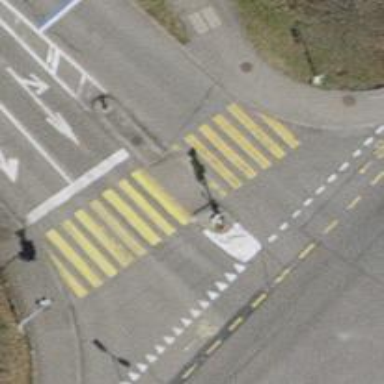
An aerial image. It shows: Road with traffic signals and crossing with traffic signal island.